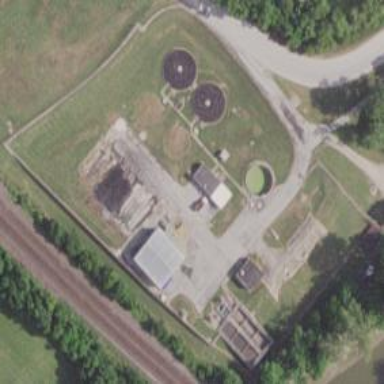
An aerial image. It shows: Chain link fence surrounding wastewater treatment plant.